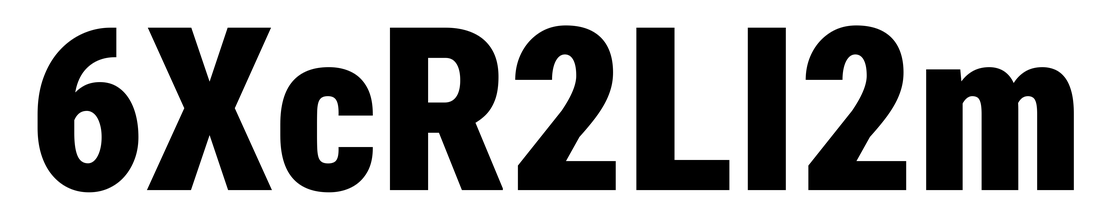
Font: Roboto_Condensed_Black